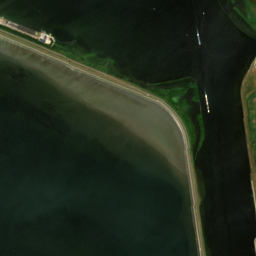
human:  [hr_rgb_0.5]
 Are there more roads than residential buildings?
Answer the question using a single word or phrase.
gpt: yes

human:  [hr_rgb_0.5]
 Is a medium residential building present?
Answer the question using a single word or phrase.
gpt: yes

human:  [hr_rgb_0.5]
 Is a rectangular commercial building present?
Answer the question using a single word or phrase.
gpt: no

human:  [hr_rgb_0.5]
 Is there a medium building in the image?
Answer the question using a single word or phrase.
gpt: yes

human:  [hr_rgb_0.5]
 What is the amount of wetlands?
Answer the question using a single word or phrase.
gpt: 4

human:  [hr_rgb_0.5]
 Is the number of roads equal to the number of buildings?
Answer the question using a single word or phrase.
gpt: no

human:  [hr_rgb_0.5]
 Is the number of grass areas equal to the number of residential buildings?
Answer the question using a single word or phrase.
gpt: no

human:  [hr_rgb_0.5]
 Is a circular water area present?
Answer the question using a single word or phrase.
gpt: no

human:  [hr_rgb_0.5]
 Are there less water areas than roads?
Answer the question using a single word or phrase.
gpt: yes

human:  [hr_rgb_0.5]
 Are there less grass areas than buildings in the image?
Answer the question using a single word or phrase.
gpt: no

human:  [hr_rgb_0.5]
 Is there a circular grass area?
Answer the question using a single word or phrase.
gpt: no

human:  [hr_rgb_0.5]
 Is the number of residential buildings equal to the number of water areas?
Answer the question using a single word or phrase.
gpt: no

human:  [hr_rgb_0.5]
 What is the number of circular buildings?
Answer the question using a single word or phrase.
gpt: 0

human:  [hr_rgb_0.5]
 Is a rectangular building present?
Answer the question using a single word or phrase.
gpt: yes

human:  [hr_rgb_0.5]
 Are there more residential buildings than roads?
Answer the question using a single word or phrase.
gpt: no

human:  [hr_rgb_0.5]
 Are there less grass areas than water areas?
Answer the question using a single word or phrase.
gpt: no

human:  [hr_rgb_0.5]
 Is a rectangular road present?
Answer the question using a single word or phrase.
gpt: no

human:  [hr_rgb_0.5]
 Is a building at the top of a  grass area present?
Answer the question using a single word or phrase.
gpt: yes

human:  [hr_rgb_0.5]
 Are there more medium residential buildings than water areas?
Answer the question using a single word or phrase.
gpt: no

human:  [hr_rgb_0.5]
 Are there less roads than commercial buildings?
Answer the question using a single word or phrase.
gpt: no

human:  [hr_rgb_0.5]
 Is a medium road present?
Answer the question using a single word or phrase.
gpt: no

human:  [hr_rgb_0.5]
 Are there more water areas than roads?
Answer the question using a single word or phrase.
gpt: no

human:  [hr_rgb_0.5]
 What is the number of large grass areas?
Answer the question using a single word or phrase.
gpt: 12

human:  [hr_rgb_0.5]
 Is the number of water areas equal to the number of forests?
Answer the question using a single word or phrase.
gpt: no

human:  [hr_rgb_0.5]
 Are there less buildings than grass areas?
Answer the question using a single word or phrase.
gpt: yes

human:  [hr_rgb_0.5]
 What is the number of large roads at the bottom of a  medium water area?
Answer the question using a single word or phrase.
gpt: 0

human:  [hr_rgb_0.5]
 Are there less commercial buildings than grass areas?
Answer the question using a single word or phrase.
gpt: yes

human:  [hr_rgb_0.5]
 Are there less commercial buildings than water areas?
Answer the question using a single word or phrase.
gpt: yes

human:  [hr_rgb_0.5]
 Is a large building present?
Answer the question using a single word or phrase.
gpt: no

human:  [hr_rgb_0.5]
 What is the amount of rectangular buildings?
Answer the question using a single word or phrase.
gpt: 1

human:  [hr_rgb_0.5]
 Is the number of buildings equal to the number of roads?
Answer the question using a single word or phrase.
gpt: no

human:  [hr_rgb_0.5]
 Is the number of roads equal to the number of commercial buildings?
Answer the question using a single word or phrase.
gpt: no

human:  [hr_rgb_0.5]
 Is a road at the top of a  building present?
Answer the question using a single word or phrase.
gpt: yes

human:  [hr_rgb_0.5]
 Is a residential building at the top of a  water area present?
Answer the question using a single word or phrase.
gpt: yes

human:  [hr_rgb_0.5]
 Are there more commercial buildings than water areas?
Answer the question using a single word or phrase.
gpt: no

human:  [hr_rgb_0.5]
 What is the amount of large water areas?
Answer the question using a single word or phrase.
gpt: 4